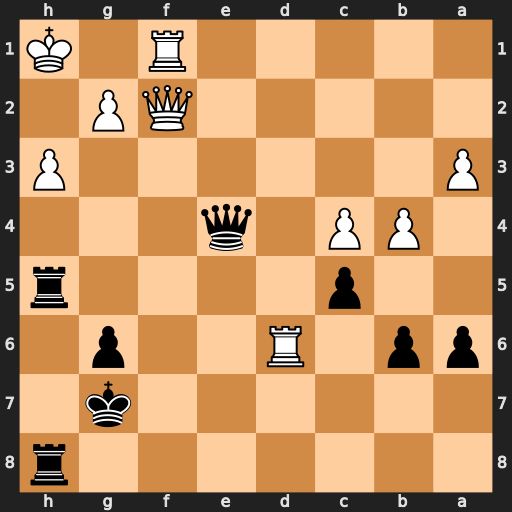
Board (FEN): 7r/6k1/pp1R2p1/2p4r/1PP1q3/P6P/5QP1/5R1K
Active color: b
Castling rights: -
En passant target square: -
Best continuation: Rxh3+ Kg1 Rh1#